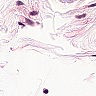
Metastatic tissue present: no